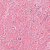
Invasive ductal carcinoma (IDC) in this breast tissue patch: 0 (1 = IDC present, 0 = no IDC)